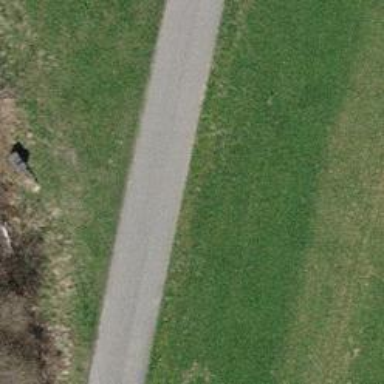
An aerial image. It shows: Unclassified road with paved surface.